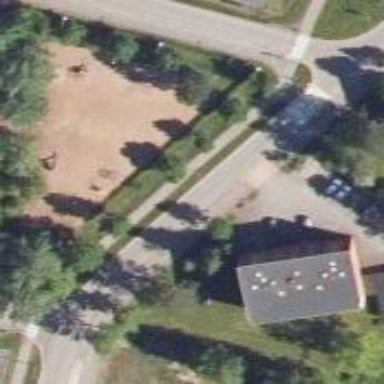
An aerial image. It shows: Playground with sand surface. The playground has fun theme.